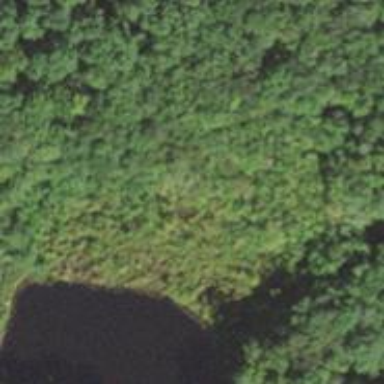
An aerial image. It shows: Swampy wetland area.